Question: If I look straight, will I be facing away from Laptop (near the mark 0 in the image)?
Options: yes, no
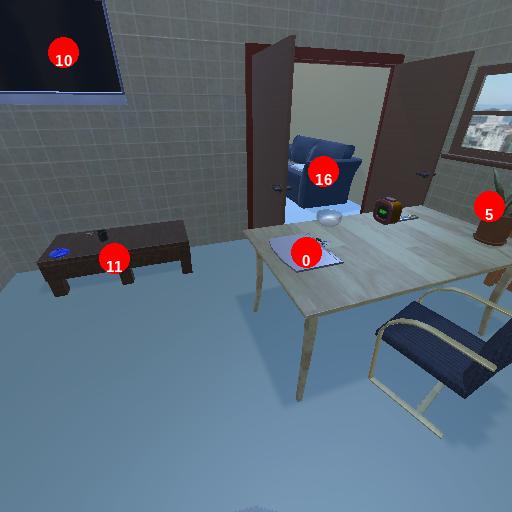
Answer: yes